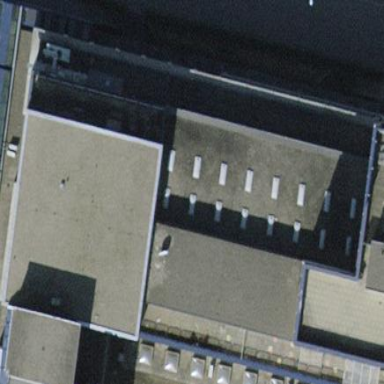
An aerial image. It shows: Office building with flat roof.